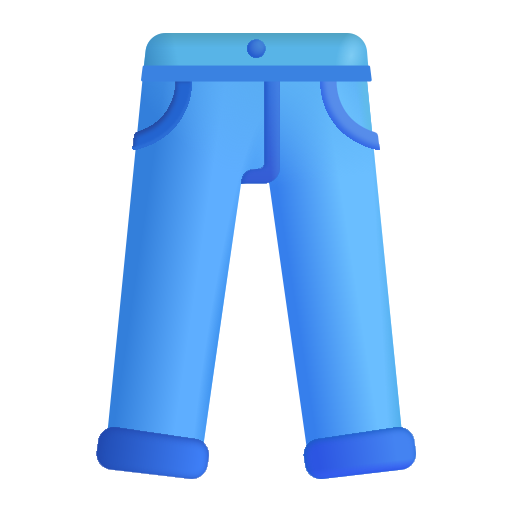
jeans color